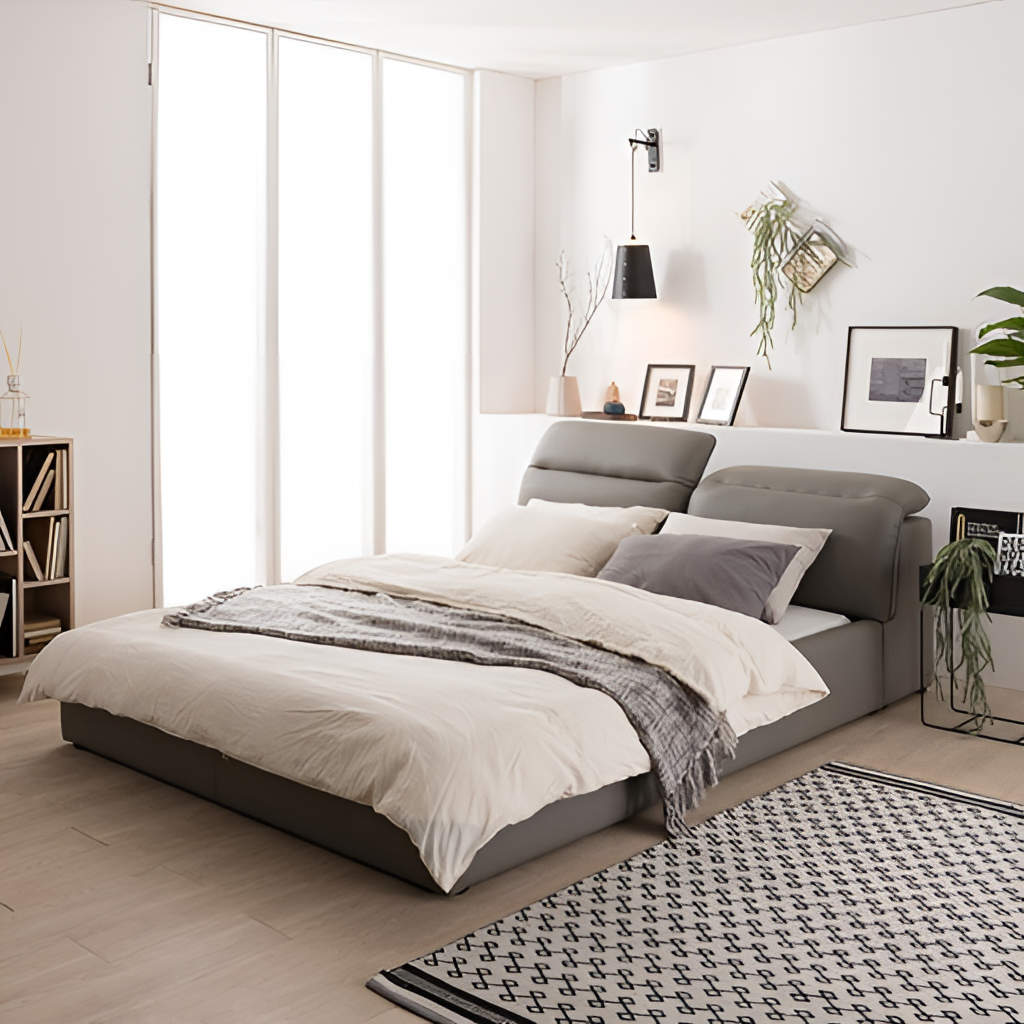
leather bed, bedroom, contemporary, white plaster wallpaper, with solid pattern, wood flooring, with plank pattern